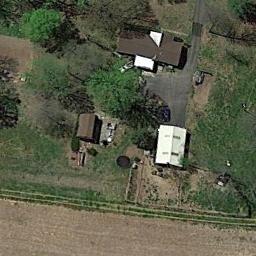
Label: sparse_residential